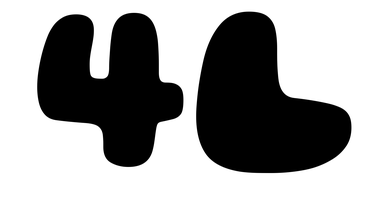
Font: Gluten_Black